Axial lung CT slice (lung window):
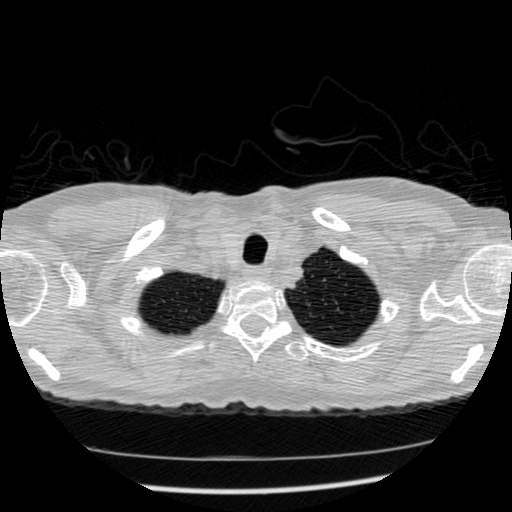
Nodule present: no